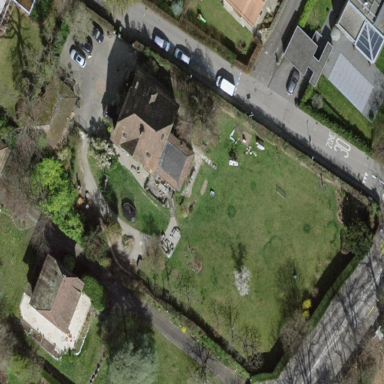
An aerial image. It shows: Garden surrounded by fence.